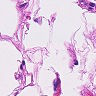
Metastatic tissue present: no